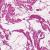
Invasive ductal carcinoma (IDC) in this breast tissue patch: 0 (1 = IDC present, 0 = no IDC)